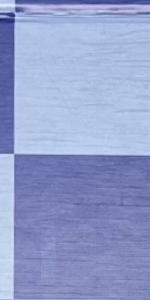
Label: Empty